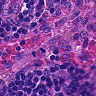
Metastatic tissue present: no